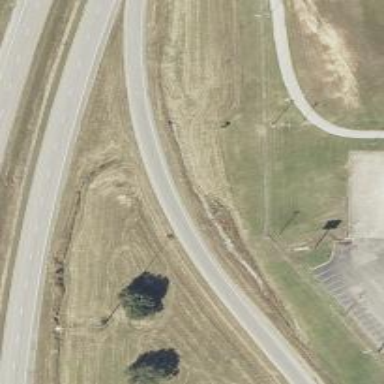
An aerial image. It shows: Trunk link road with asphalt surface.